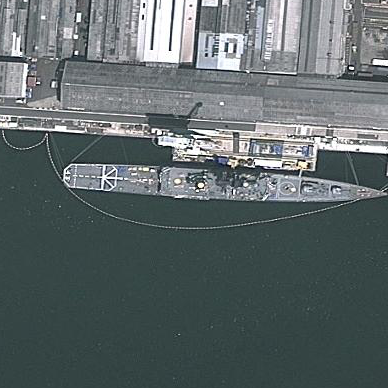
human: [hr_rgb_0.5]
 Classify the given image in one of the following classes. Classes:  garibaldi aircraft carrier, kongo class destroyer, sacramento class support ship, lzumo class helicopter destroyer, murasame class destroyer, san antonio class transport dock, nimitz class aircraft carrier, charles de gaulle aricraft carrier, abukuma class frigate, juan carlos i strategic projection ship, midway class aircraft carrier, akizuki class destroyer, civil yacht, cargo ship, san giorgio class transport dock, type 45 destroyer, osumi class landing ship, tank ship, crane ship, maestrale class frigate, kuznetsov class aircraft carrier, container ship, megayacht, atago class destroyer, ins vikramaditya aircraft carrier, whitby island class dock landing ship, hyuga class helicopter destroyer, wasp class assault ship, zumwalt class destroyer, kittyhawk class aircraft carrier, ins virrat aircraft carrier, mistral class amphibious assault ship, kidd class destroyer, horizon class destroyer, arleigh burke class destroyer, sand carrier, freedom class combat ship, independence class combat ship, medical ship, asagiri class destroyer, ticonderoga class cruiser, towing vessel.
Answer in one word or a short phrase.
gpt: Ticonderoga class cruiser